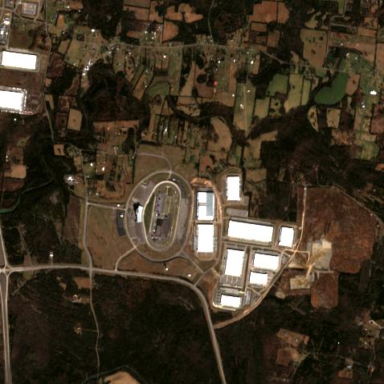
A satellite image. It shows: Sports center specializing in motorsports.